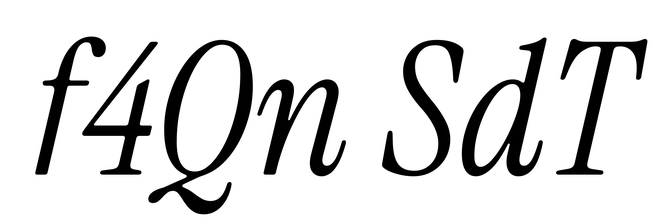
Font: InstrumentSerif-Italic